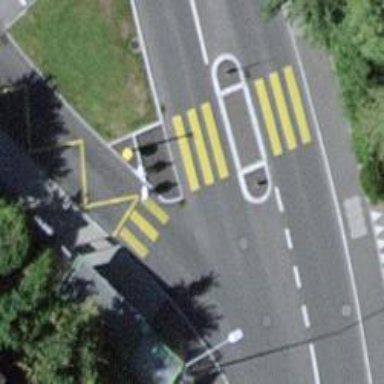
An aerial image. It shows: Zebra crossing on footway.